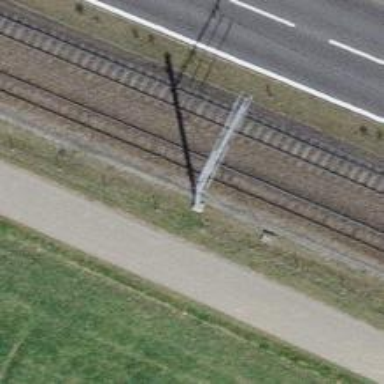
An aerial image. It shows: Narrow gauge railway with electrified contact lines.